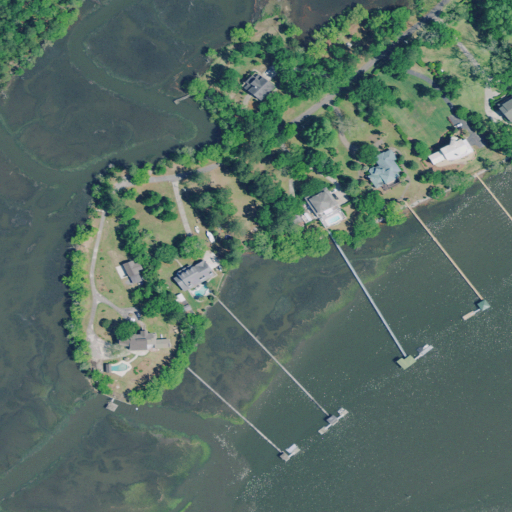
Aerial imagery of plain(s) in South Carolina named Church Flats containing herbaceous wetlands, open water, woody wetlands, open development, evergreen forest, low intensity development, shrub, and barren land